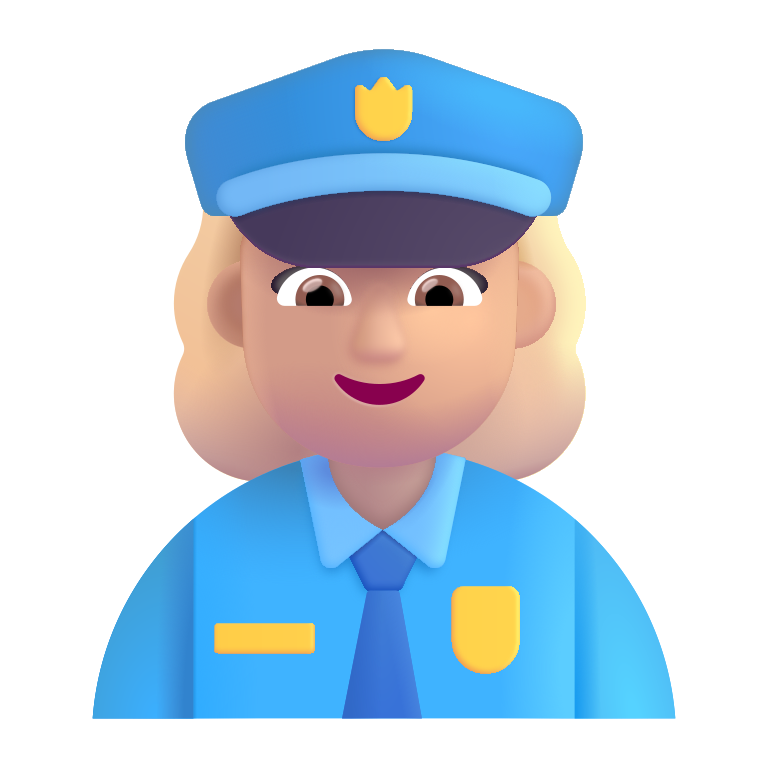
woman police officer color  light